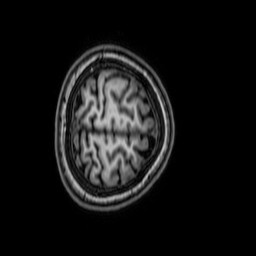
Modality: T1w
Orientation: axial
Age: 24
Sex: female